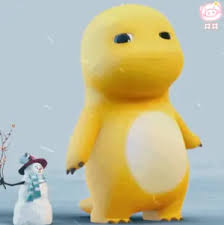
Label: nailong